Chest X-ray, PA view. Patient: 57 years old, sex F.
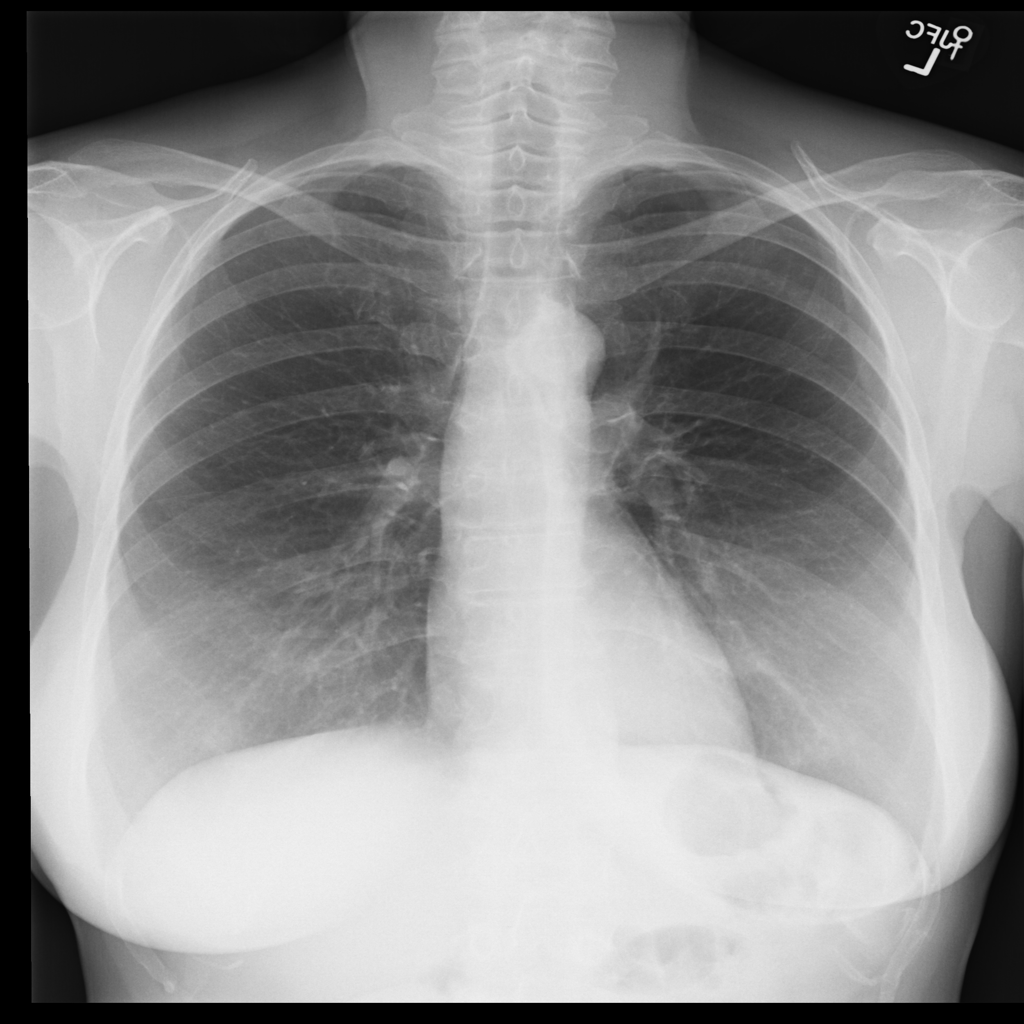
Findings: No Finding